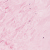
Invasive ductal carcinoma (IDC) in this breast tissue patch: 0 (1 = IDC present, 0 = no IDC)